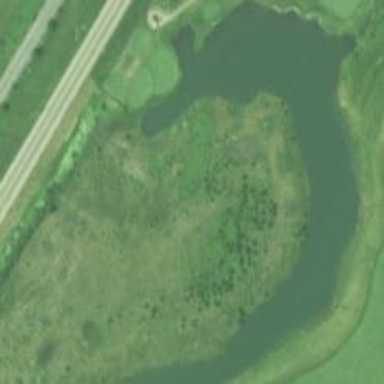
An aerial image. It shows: Water hazard on golf course. The hazard is natural water feature.